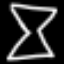
Label: hourglass